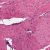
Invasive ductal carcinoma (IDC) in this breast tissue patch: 0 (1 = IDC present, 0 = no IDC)